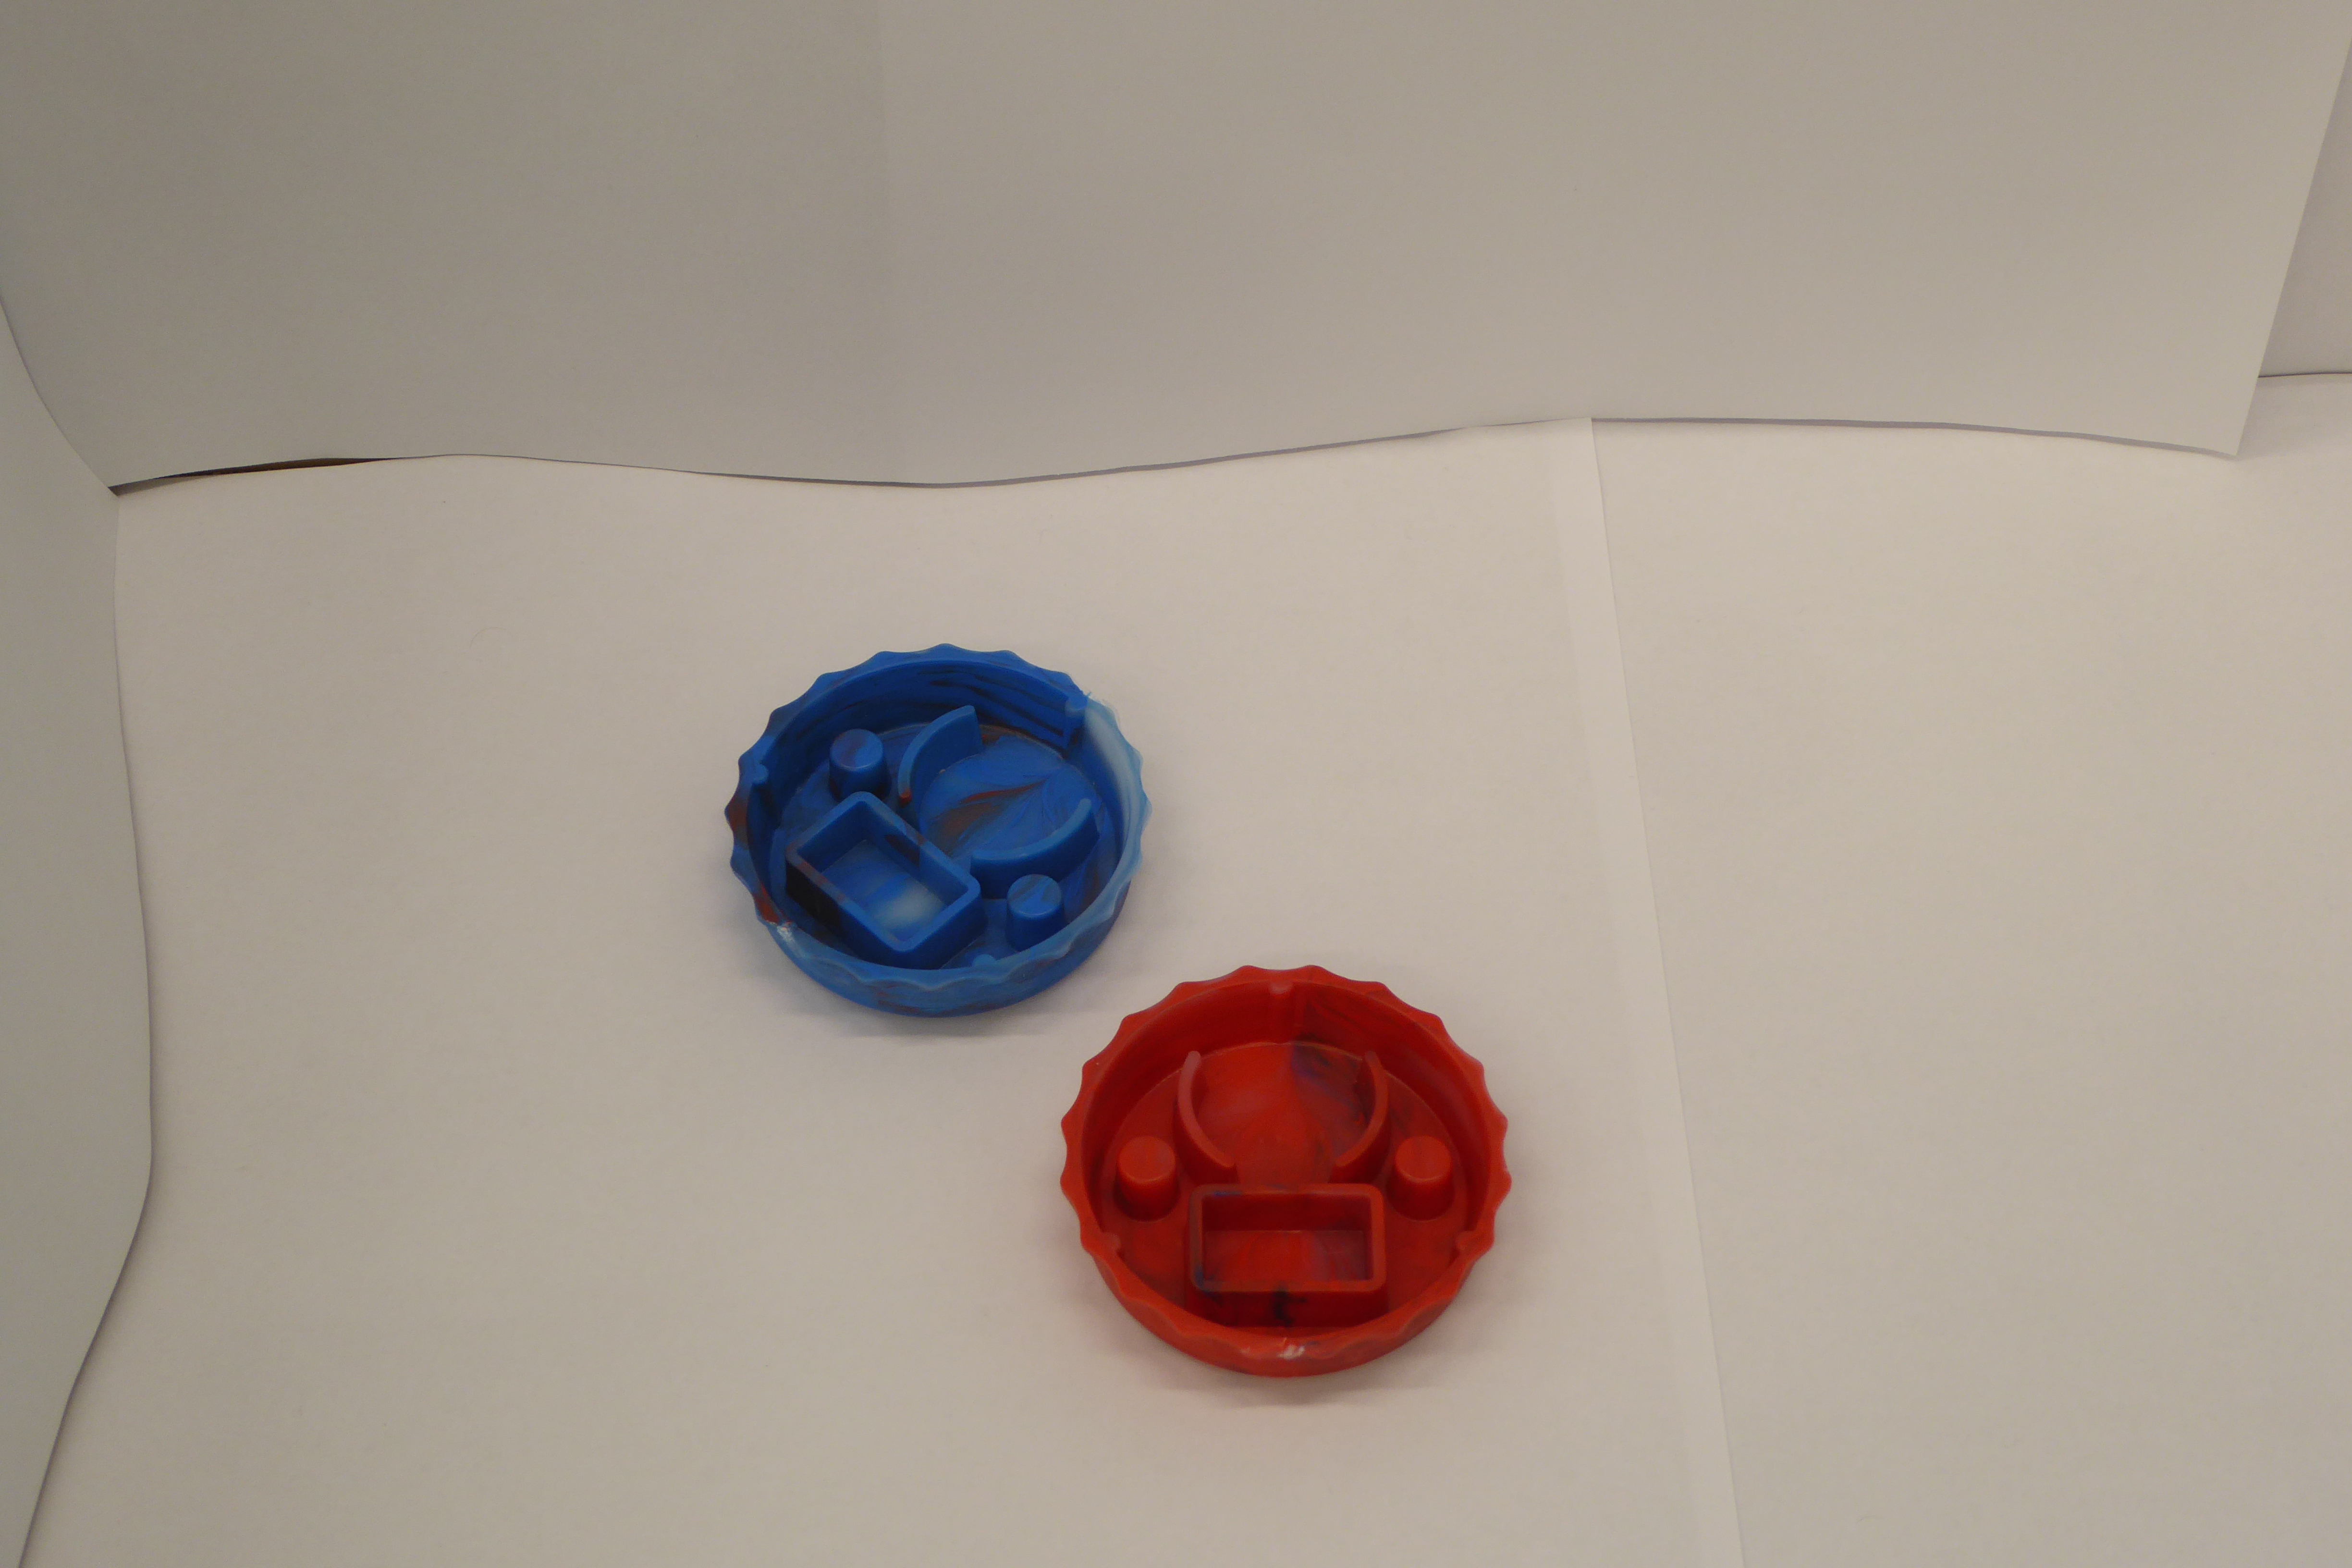
Label: Bottle Opener - Cover